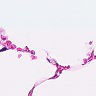
Metastatic tissue present: no